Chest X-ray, PA view. Patient: 34 years old, sex F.
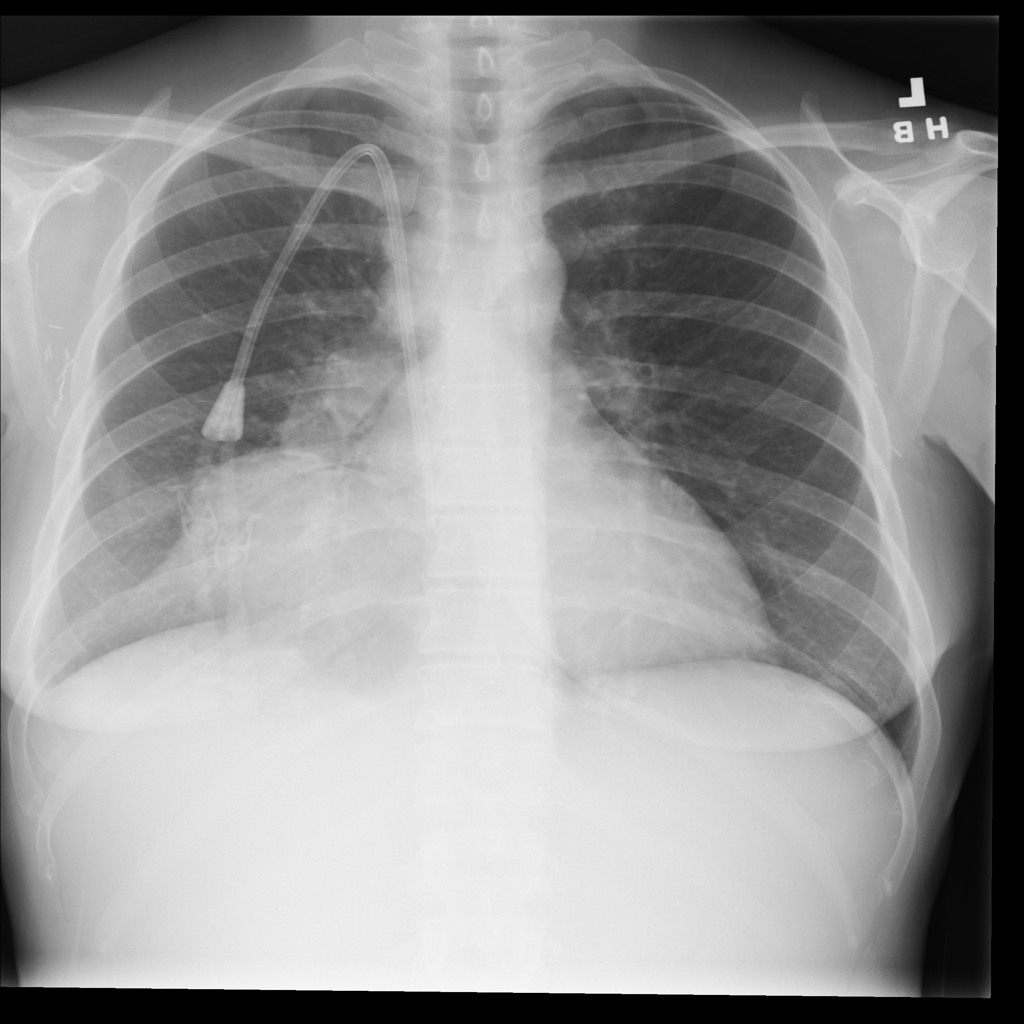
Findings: Mass